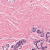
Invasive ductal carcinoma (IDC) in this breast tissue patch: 0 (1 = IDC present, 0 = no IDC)